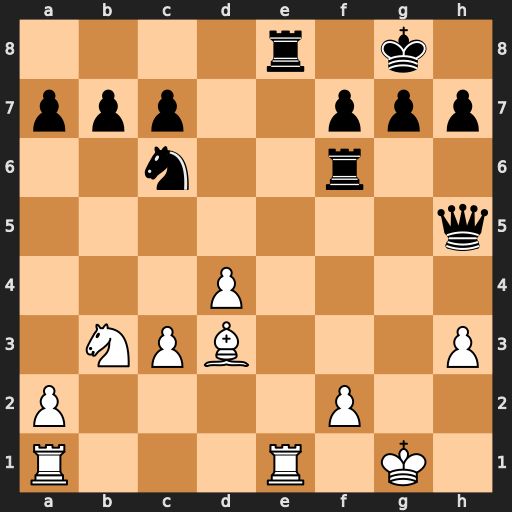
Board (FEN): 4r1k1/ppp2ppp/2n2r2/7q/3P4/1NPB3P/P4P2/R3R1K1
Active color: w
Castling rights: -
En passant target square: -
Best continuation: Rxe8#